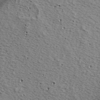
Label: not_dusty